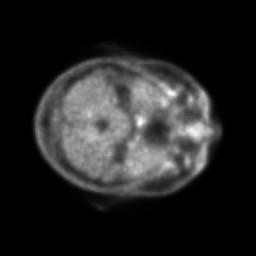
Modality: PET
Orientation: axial
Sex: female
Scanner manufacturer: ge